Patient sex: M
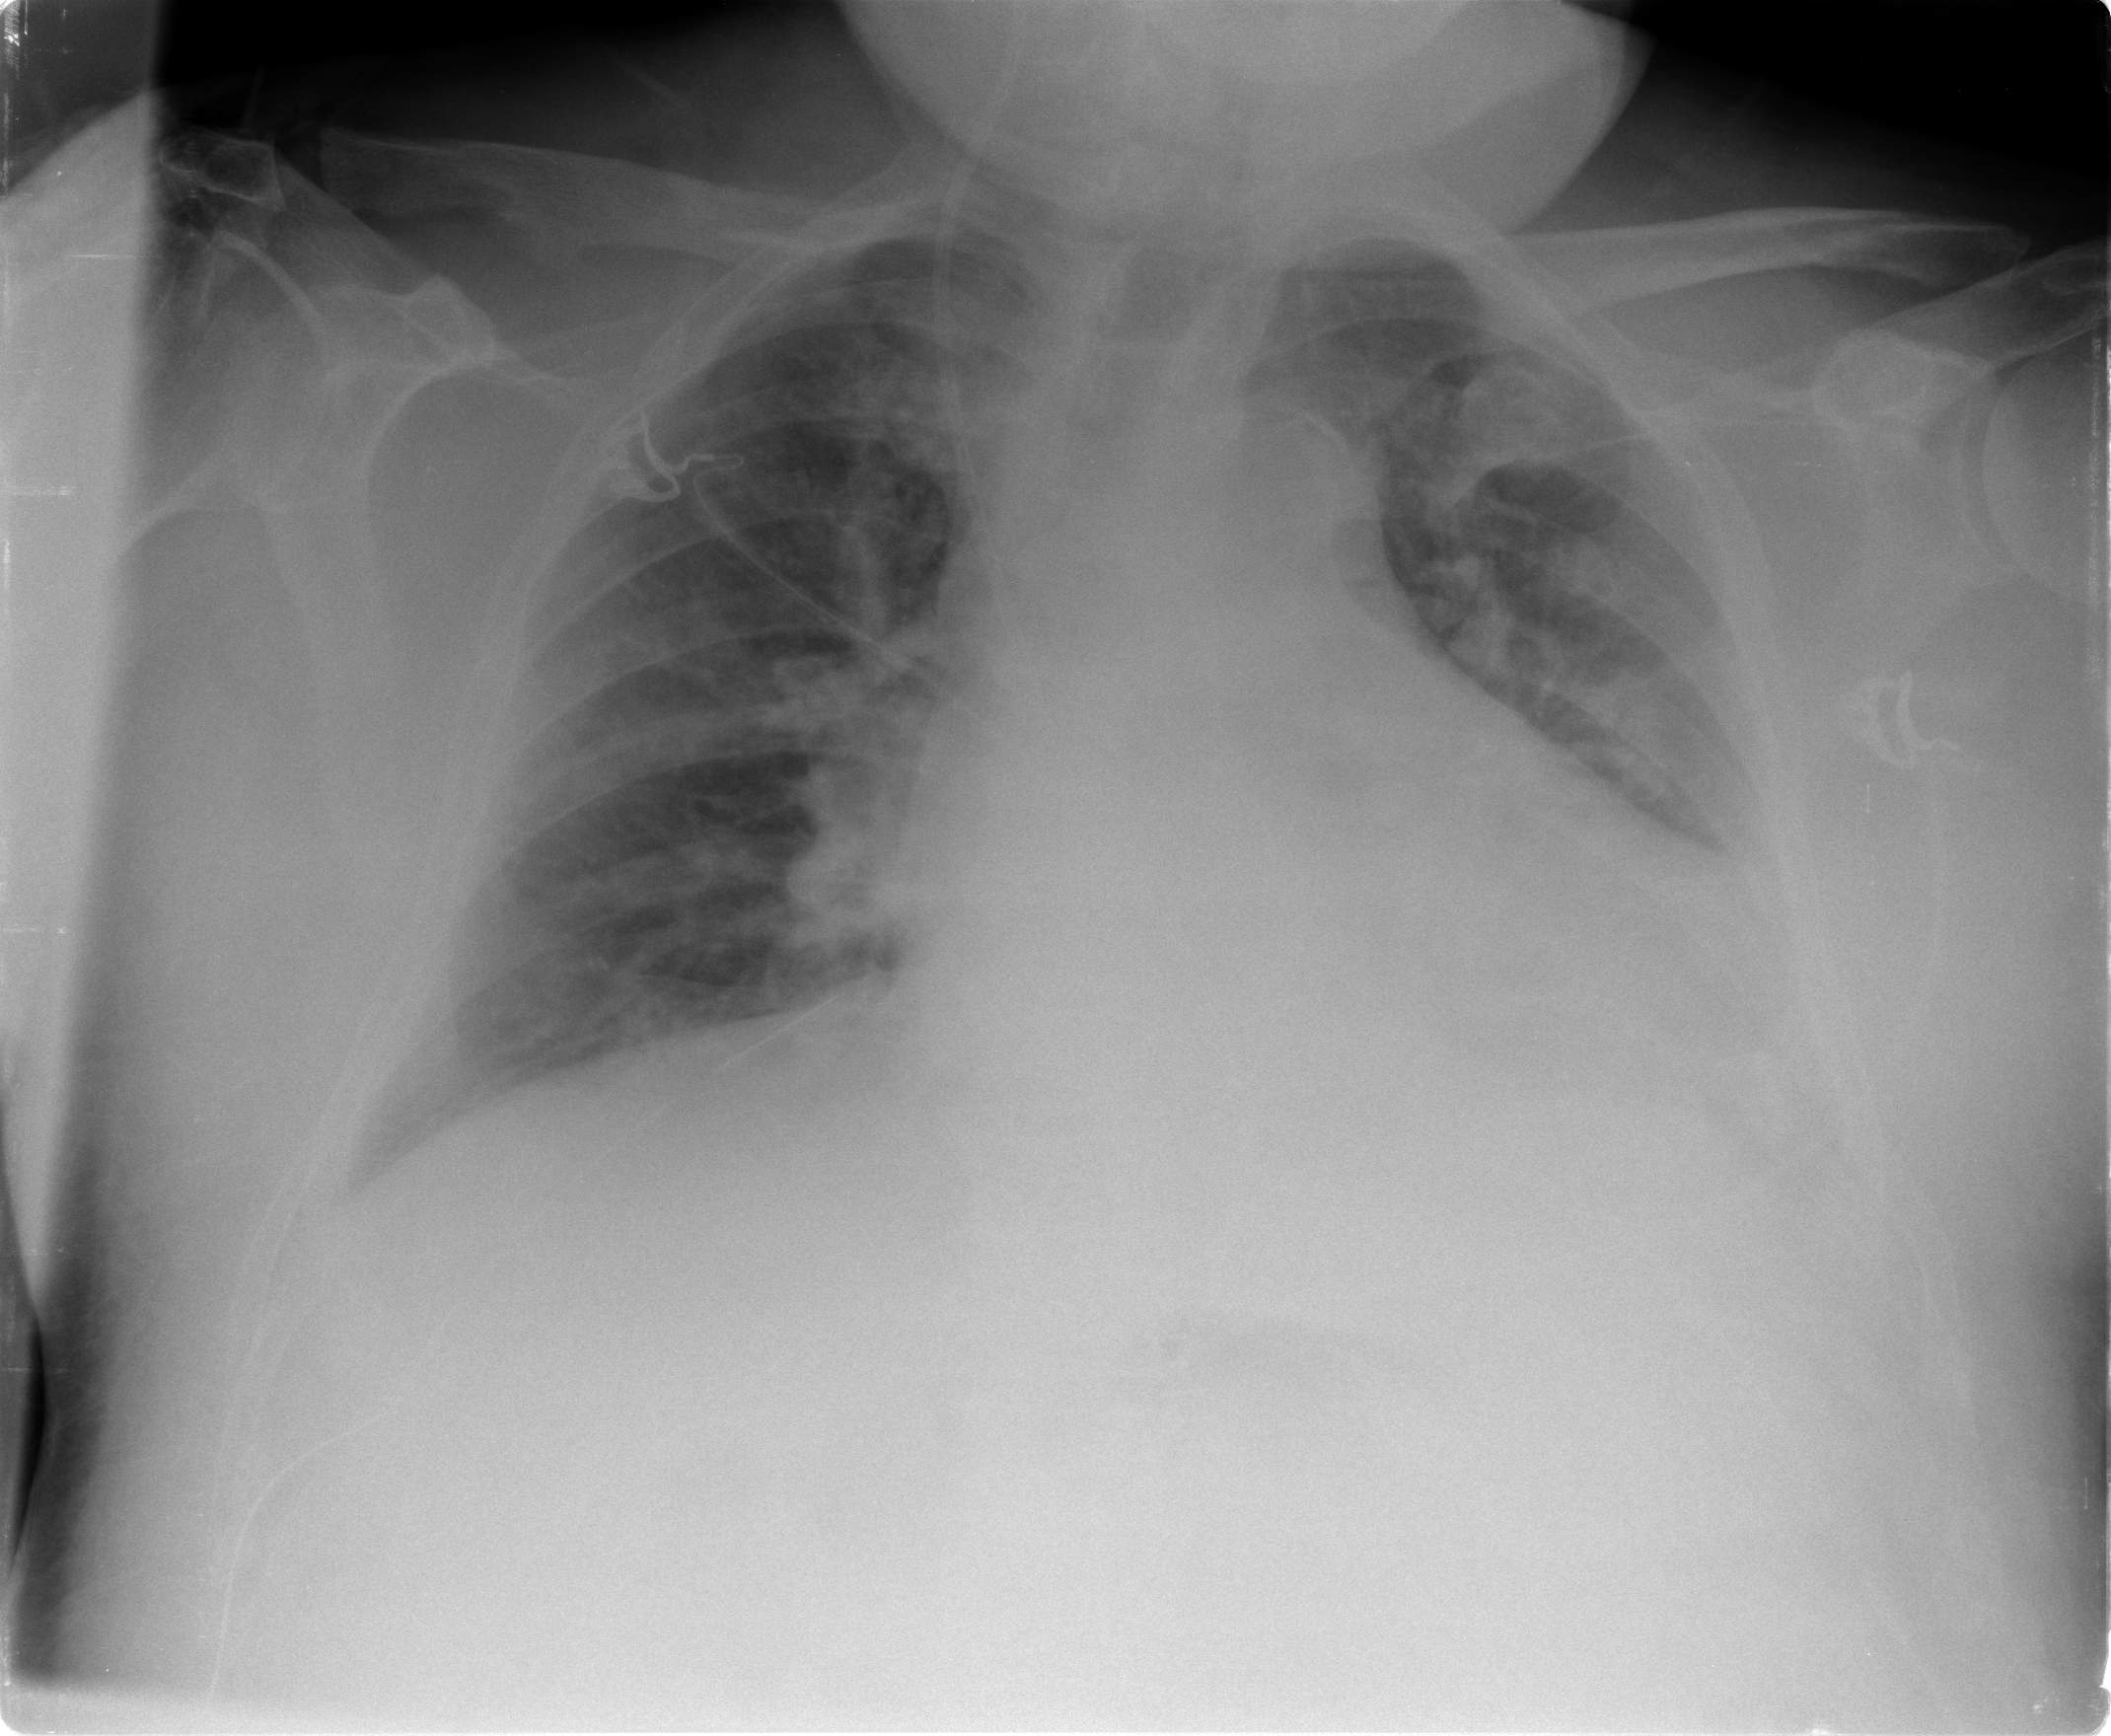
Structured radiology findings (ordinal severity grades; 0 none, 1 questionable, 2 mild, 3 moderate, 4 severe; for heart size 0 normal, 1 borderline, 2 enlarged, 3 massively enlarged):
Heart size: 3
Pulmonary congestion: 2
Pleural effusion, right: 0
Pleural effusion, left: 1
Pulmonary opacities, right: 0
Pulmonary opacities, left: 0
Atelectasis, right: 2
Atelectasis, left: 2